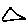
Label: triangle